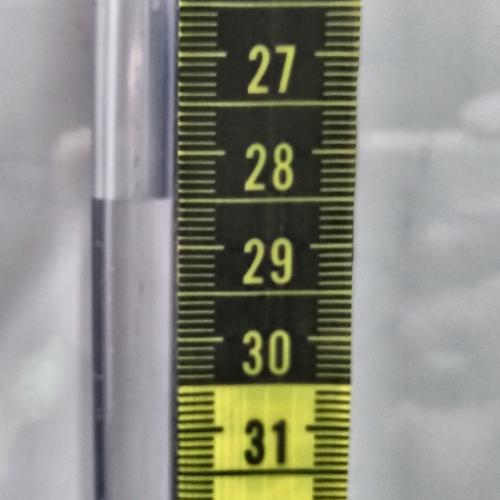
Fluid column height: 28.5 cm